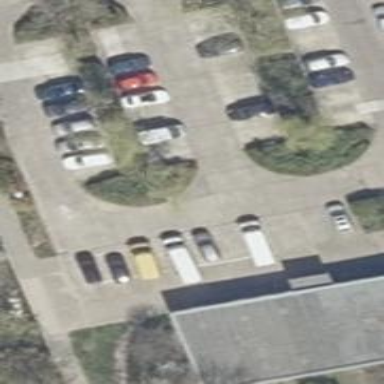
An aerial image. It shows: Concrete parking aisle designated as service road.